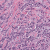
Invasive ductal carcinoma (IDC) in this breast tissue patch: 1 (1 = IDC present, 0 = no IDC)